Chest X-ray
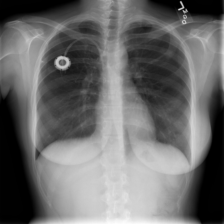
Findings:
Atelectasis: negative
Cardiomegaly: negative
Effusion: negative
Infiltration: positive
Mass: negative
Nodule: negative
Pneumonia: negative
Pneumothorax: negative
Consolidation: negative
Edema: negative
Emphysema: negative
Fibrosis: negative
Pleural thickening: negative
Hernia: negative